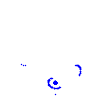
Particle: pion